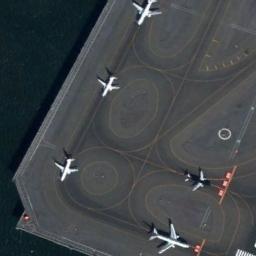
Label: airplane